Field crop: tomato
Growth stage: 1
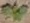
Species: solanum